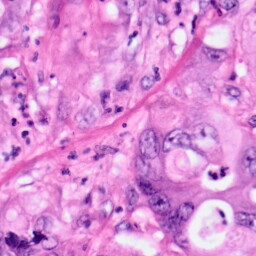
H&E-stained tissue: Pancreatic